Aerial crown-view tile of a tropical tree (Barro Colorado Island, Panama), acquired 20240813:
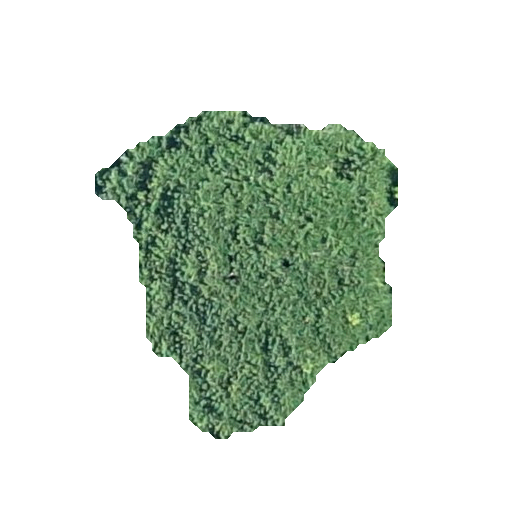
Species: Jacaranda copaia
GBIF accepted scientific name: Jacaranda copaia
Crown area: 100.577 m²